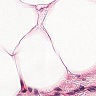
Metastatic tissue present: no